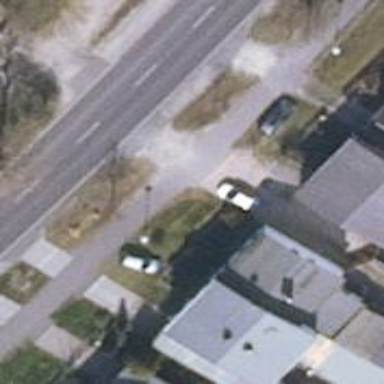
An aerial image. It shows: Paved driveway road for service vehicles.